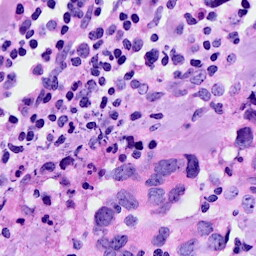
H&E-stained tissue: Breast